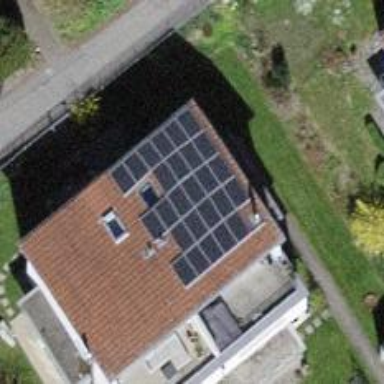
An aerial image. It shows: Solar power generator.